Question: How can I add a '1px solid rgba(255,255,255,0.6)' border, '5px' the following 'fieldset'?
Result should be something like this:

I only need this to be compatible with Chrome latest, Firefox latest, and IE 9.
Here's a <URL>, and my current code:
'''
<fieldset>&nbsp;</fieldset>
'''
'''
fieldset
{
background: #3AA0BD;
background: -moz-linear-gradient(top, #3AA0BD 0%, #06446E 100%);
background: -webkit-gradient(linear, left top, left bottom, color-stop(0%,#3AA0BD), color-stop(100%,#06446E));
background: -webkit-linear-gradient(top, #3AA0BD 0%,#06446E 100%);
background: -o-linear-gradient(top, #3AA0BD 0%,#06446E 100%);
background: -ms-linear-gradient(top, #3AA0BD 0%,#06446E 100%);
background: linear-gradient(to bottom, #3AA0BD 0%,#06446E 100%);
filter: progid:DXImageTransform.Microsoft.gradient( startColorstr='#3AA0BD', endColorstr='#06446E',GradientType=0 );
-webkit-border-radius: 8px;
-moz-border-radius: 8px;
border-radius: 8px;
display: inline-block;
padding: 20px;
/* temp */
height: 60px;
width: 500px;
}
'''
The height and width are unknown. I've just added them here to fill out the 'fieldset'.
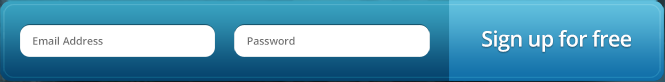
Answer: What about a wrapping element? (<URL>
This is what I ended up doing, since I already had a 'form' element 'wrapping' the 'fieldset':
'''
<form>
<fieldset>&nbsp;</fieldset>
</form>
'''
'''
form
{
background: #3AA0BD;
background: -moz-linear-gradient(top, #3AA0BD 0%, #06446E 100%);
background: -webkit-gradient(linear, left top, left bottom, color-stop(0%,#3AA0BD), color-stop(100%,#06446E));
background: -webkit-linear-gradient(top, #3AA0BD 0%,#06446E 100%);
background: -o-linear-gradient(top, #3AA0BD 0%,#06446E 100%);
background: -ms-linear-gradient(top, #3AA0BD 0%,#06446E 100%);
background: linear-gradient(to bottom, #3AA0BD 0%,#06446E 100%);
filter: progid:DXImageTransform.Microsoft.gradient( startColorstr='#3AA0BD', endColorstr='#06446E',GradientType=0 );
-webkit-border-radius: 8px;
-moz-border-radius: 8px;
border-radius: 8px;
display: inline-block;
padding: 5px;
}
fieldset
{
-webkit-border-radius: 8px;
-moz-border-radius: 8px;
border-radius: 8px;
border: 1px solid rgba(255,255,255,0.6);
padding: 20px;
}
'''